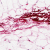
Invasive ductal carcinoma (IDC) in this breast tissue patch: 0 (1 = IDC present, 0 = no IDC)